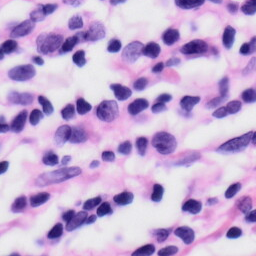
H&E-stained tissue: Skin